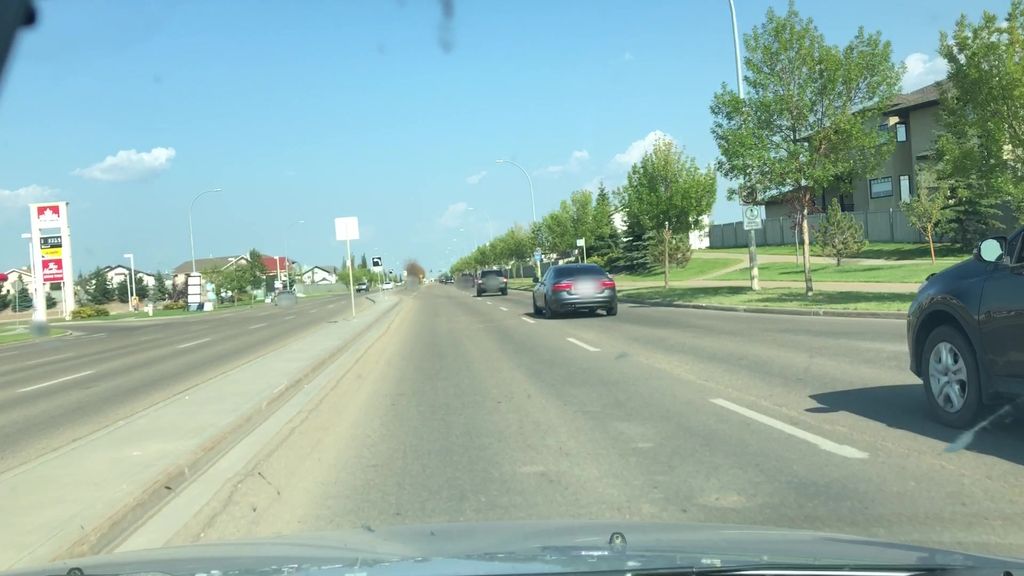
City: edmonton